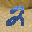
Label: 2